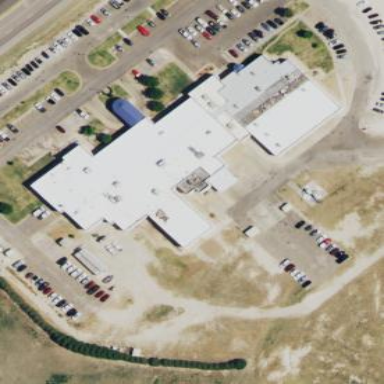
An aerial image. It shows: Healthcare facility identified as hospital.